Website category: restaurant
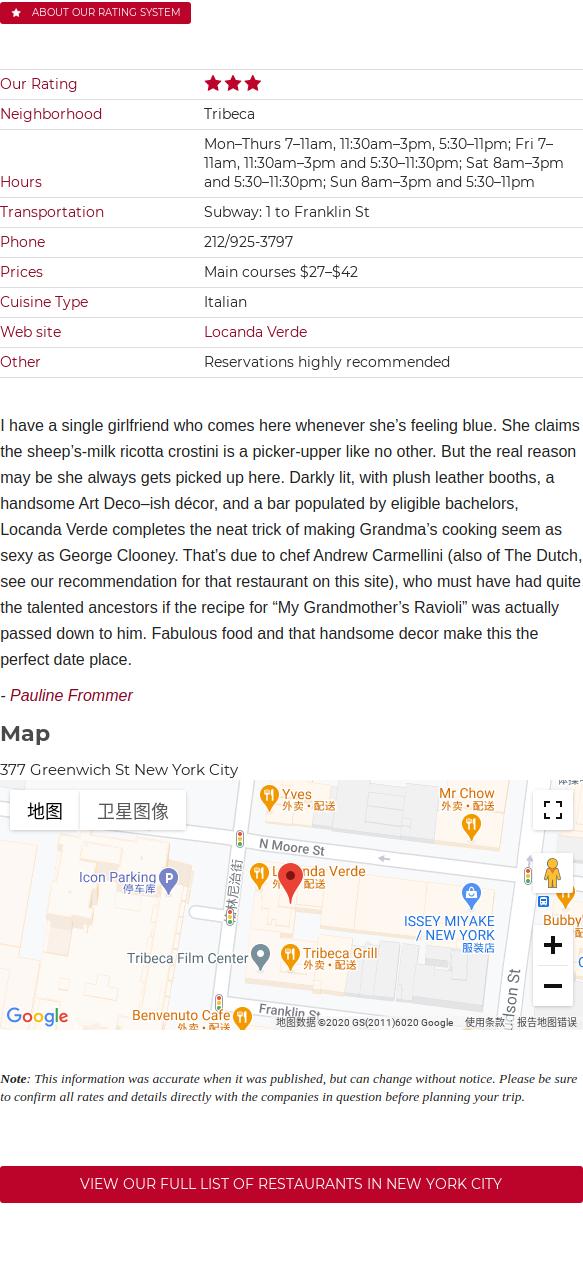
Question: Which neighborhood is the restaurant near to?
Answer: Tribeca

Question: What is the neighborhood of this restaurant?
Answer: Tribeca

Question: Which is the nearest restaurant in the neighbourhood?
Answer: Tribeca

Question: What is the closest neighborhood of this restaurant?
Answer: Tribeca

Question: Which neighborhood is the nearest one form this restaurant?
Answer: Tribeca

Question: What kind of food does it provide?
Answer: Italian

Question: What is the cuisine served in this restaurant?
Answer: Italian

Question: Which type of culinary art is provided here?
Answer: Italian

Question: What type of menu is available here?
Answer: Italian

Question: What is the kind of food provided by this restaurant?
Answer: Italian

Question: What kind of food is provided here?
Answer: Italian

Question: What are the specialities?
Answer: Italian

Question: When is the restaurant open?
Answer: MonThurs 711am, 11:30am3pm, 5:3011pm; Fri 711am, 11:30am3pm and 5:3011:30pm; Sat 8am3pm and 5:3011:30pm; Sun 8am3pm and 5:3011pm

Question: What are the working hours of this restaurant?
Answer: MonThurs 711am, 11:30am3pm, 5:3011pm; Fri 711am, 11:30am3pm and 5:3011:30pm; Sat 8am3pm and 5:3011:30pm; Sun 8am3pm and 5:3011pm

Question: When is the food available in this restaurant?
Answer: MonThurs 711am, 11:30am3pm, 5:3011pm; Fri 711am, 11:30am3pm and 5:3011:30pm; Sat 8am3pm and 5:3011:30pm; Sun 8am3pm and 5:3011pm

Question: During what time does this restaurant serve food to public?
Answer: MonThurs 711am, 11:30am3pm, 5:3011pm; Fri 711am, 11:30am3pm and 5:3011:30pm; Sat 8am3pm and 5:3011:30pm; Sun 8am3pm and 5:3011pm

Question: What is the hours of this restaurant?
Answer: MonThurs 711am, 11:30am3pm, 5:3011pm; Fri 711am, 11:30am3pm and 5:3011:30pm; Sat 8am3pm and 5:3011:30pm; Sun 8am3pm and 5:3011pm

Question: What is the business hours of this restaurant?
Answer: MonThurs 711am, 11:30am3pm, 5:3011pm; Fri 711am, 11:30am3pm and 5:3011:30pm; Sat 8am3pm and 5:3011:30pm; Sun 8am3pm and 5:3011pm

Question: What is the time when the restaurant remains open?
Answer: MonThurs 711am, 11:30am3pm, 5:3011pm; Fri 711am, 11:30am3pm and 5:3011:30pm; Sat 8am3pm and 5:3011:30pm; Sun 8am3pm and 5:3011pm

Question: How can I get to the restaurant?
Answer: Subway: 1 to Franklin St

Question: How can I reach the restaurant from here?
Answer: Subway: 1 to Franklin St

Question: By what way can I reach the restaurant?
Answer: Subway: 1 to Franklin St

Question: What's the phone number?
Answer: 212/925-3797

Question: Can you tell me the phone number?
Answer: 212/925-3797

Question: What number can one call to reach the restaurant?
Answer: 212/925-3797

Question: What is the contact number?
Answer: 212/925-3797

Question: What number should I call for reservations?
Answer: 212/925-3797

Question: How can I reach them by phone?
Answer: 212/925-3797

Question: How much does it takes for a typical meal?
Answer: Main courses $27$42

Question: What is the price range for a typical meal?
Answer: Main courses $27$42

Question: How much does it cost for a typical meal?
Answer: Main courses $27$42

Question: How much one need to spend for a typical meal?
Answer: Main courses $27$42

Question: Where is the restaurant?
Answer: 377 Greenwich St New York City

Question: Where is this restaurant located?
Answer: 377 Greenwich St New York City

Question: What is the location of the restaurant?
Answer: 377 Greenwich St New York City

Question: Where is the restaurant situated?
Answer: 377 Greenwich St New York City

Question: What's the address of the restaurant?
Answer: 377 Greenwich St New York City

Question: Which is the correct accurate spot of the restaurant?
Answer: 377 Greenwich St New York City

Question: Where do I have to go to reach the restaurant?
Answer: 377 Greenwich St New York City